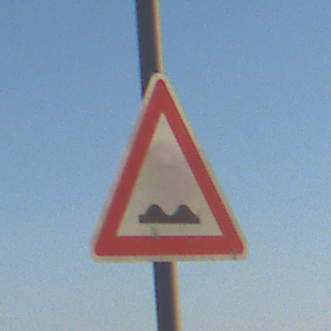
Verkehrszeichen: UnebeneFahrbahn
Umgebung: Outdoor, Nature
Tageszeit: MorningAfternoon
Wetter: Clear
Licht: Natural
Jahreszeit: Autumn
Kontrast: HighContrast